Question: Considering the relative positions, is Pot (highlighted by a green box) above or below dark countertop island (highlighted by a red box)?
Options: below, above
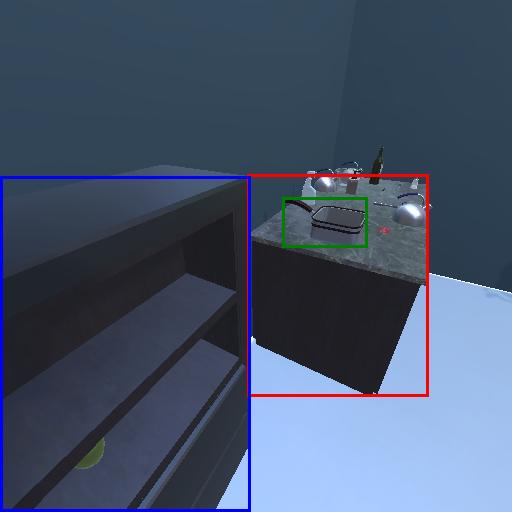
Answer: below